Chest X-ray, PA view. Patient: 66 years old, sex M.
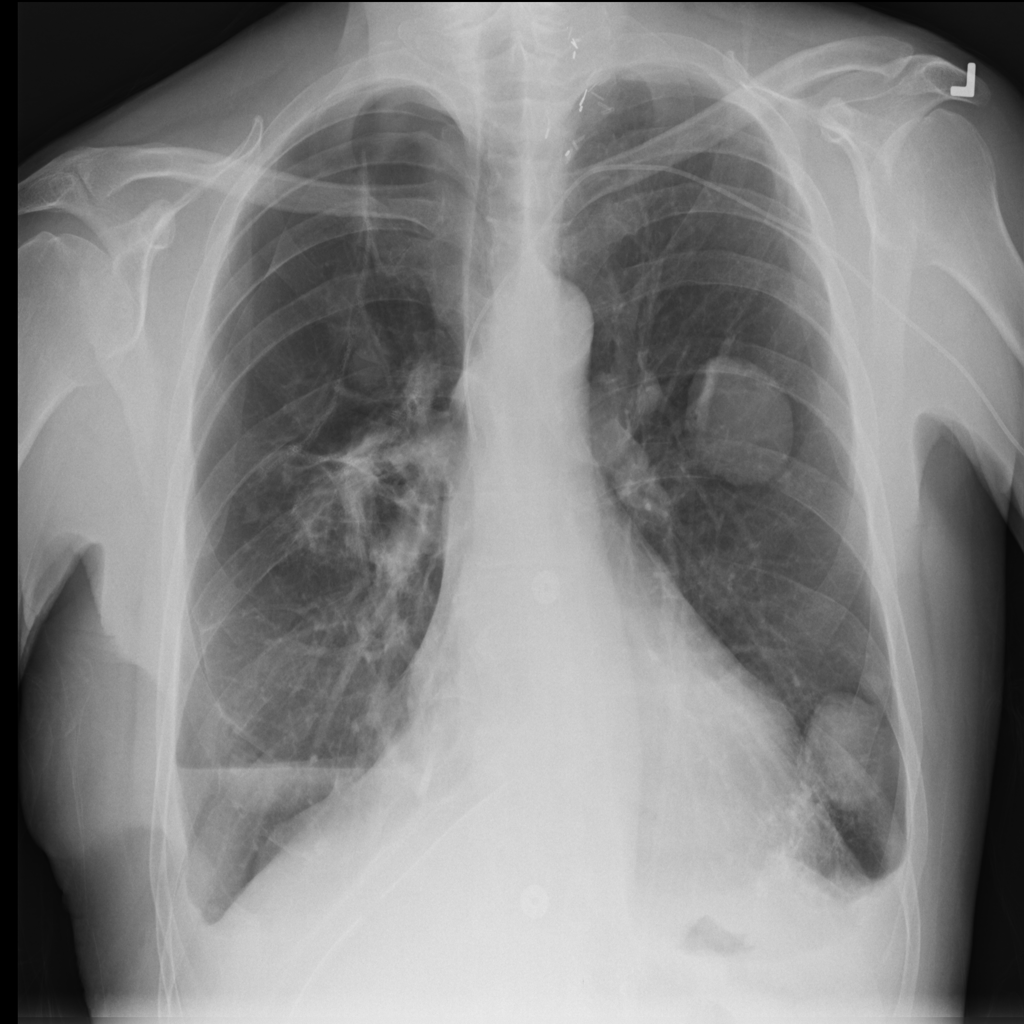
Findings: No Finding